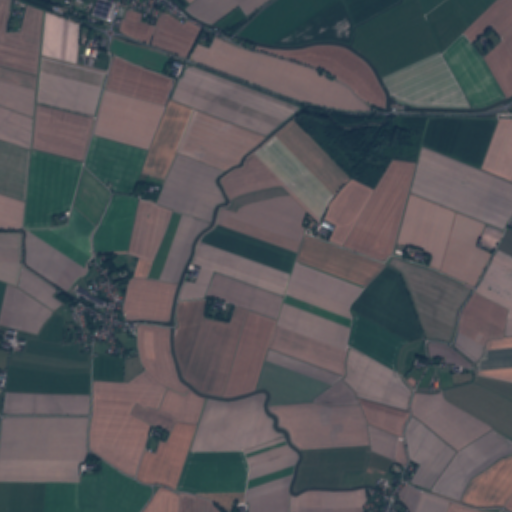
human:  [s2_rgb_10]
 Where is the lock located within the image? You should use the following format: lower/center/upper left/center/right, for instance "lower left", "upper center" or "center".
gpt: The lock is located in the upper right of the image.
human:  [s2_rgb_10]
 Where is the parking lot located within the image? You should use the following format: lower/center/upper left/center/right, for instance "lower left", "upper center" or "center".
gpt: The parking lot is located in the upper left of the image.
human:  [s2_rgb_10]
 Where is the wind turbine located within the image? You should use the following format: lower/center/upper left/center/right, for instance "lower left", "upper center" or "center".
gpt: The wind turbine is located in the lower left of the image.
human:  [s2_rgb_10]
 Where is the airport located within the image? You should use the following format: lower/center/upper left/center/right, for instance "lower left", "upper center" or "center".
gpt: There is no airport in the image.